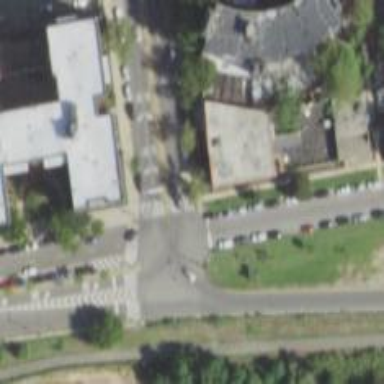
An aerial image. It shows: Footway with asphalt surface and zebra crossing with island.